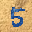
Label: 5